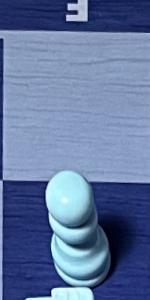
Label: Pawn_White